Question: Yes, I know there is a function for this, but this is a (very simple) function to learn OpenCV basics.
I checked the pseudo-code five times and am pretty sure this is no logical error.
'''
#include <stdio.h>
#include <opencv2/core/core.hpp>
#include <opencv2/imgproc/imgproc.hpp>
#include <opencv2/highgui/highgui.hpp>
using namespace cv;
int main(int argc, const char *argv[])
{
if (argc!=2 || argv[1]=="") {
printf("No image specified.");
exit(-1);
}
Mat im, out;
const string fn = argv[1];
im = cv::imread(fn);
out.create(im.cols, im.rows, CV_8UC3);
//int tmp = 0;
for (int i = 0; i < out.rows; i++) {
for (int j = 0; j < out.cols; j++) {
out.at<cv::Vec3d>(i, j) = im.at<cv::Vec3d>(im.rows-1-j, i);
/*
*if (tmp<1000) {tmp++;}
*else {imwrite("/tmp/out.png", out); tmp=0;}
*/
}
}
imwrite("/tmp/in.png", im);
imwrite("/tmp/out.png", out);
return 0;
}
'''

I noticed that the width in the out picture is stretched exactly 3 times (1px-3px).
Plus, segmentation fault at the return.
Here's the pseudo-code:
'''
for(row=0; row<out.rows; row++) {
for(col = 0; col<out.cols; col++) {
out[row][col] = in[(in.rows-1)-col][row];
}
}
'''
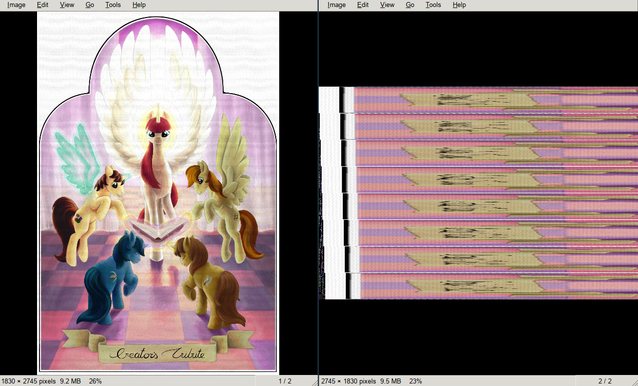
Answer: You are reading the image as a grayscale image: 'cv::imread(name, 0)'.
You should change that to: 'cv::imread(name, 1)', otherwise you cannot use 'im.at<cv::Vec3b>(i, j)' ('Vec3b', instead of 'Vec3d', where 'b' stands for unsigned char, 'd' means double)